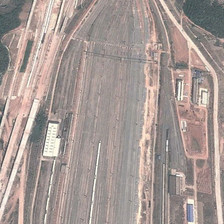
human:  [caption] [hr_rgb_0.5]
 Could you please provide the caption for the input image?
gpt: some green trees and several buildings are in two sides of a railway station .

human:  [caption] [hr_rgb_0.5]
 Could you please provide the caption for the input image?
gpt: some green trees and several buildings are in two sides of a railway station .

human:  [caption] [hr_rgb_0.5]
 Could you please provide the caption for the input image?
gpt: some green trees and several buildings are in two sides of a railway station .

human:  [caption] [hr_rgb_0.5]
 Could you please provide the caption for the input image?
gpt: some green trees and several buildings are in two sides of a railway station .

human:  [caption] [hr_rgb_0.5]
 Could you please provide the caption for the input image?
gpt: some green trees and several buildings are in two sides of a railway station .